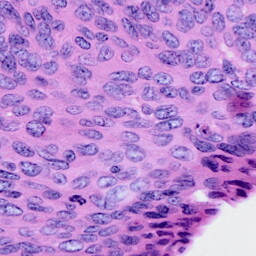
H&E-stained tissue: Cervix